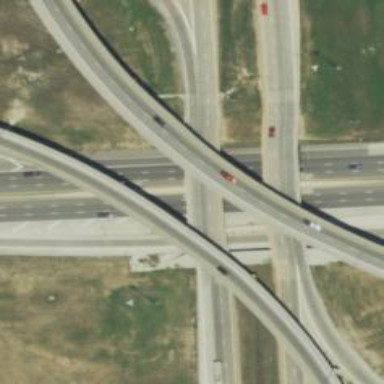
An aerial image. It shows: Motorway with expressway characteristics.